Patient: sex M, age 78
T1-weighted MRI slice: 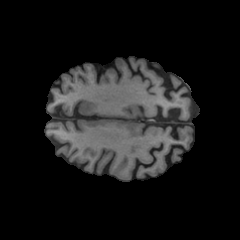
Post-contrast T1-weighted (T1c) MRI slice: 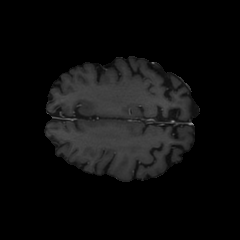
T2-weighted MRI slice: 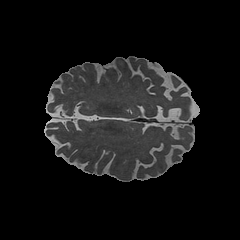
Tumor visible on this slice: yes
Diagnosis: Astrocytoma, IDH-wildtype
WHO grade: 3